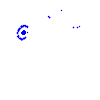
Particle: electron